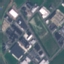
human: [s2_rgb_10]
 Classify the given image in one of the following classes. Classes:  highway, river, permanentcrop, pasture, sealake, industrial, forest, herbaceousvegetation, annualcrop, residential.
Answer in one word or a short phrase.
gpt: Industrial